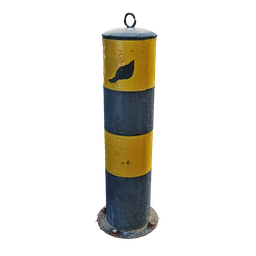
Label: architecture